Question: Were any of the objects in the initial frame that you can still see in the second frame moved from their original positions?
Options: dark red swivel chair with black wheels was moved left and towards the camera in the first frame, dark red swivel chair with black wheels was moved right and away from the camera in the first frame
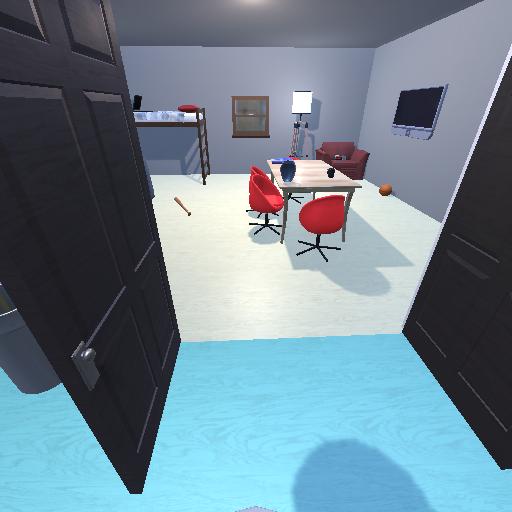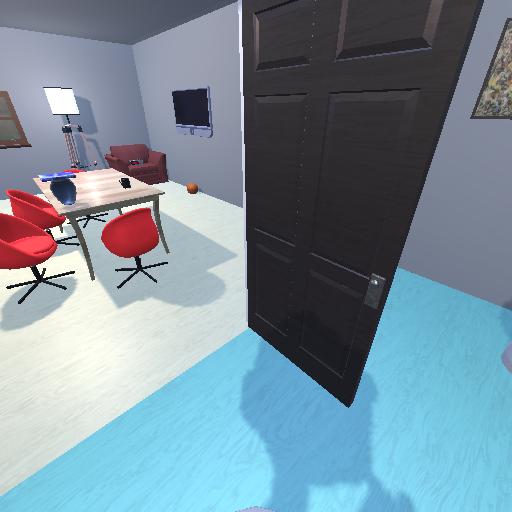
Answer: dark red swivel chair with black wheels was moved left and towards the camera in the first frame